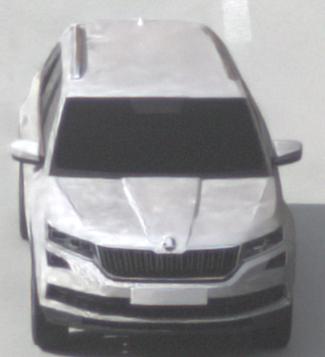
Make: Skoda
Model: Kodiaq 1.4 TSI
Detailed model: Kodiaq
Model produced from: 2017/03
Model produced until: 2018/05
Doors: 5
Color: white
Road condition: dry road
Daytime: morning or afternoon
Contrast: low contrast